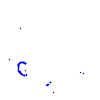
Particle: kaon